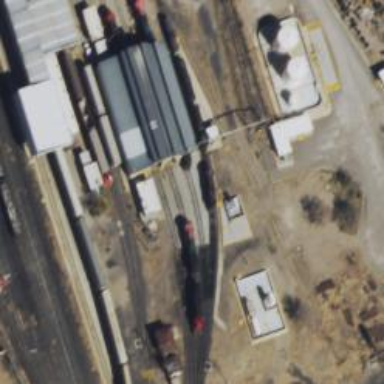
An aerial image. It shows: Railway siding with rails.